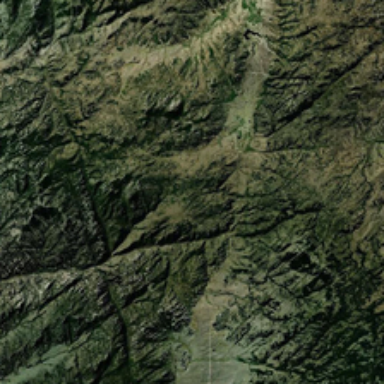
It is a piece of irregular green mountain .